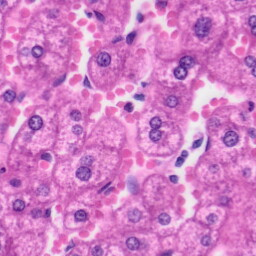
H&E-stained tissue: Liver